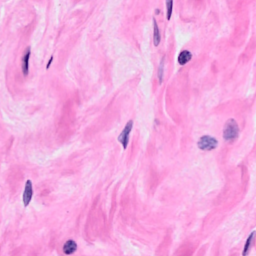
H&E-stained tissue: Breast